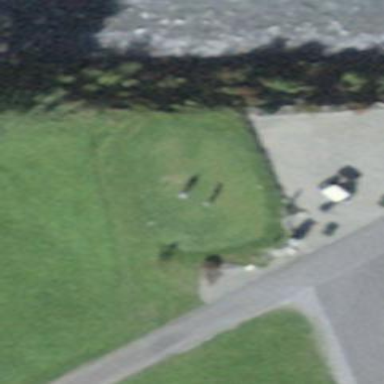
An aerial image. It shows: Golf tee on grassy land.